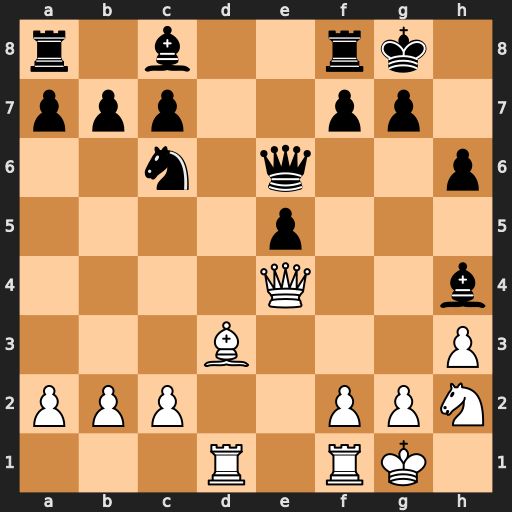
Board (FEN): r1b2rk1/ppp2pp1/2n1q2p/4p3/4Q2b/3B3P/PPP2PPN/3R1RK1
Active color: w
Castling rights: -
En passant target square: -
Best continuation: Qh7#